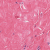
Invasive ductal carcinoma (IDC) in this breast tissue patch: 0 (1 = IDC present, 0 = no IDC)